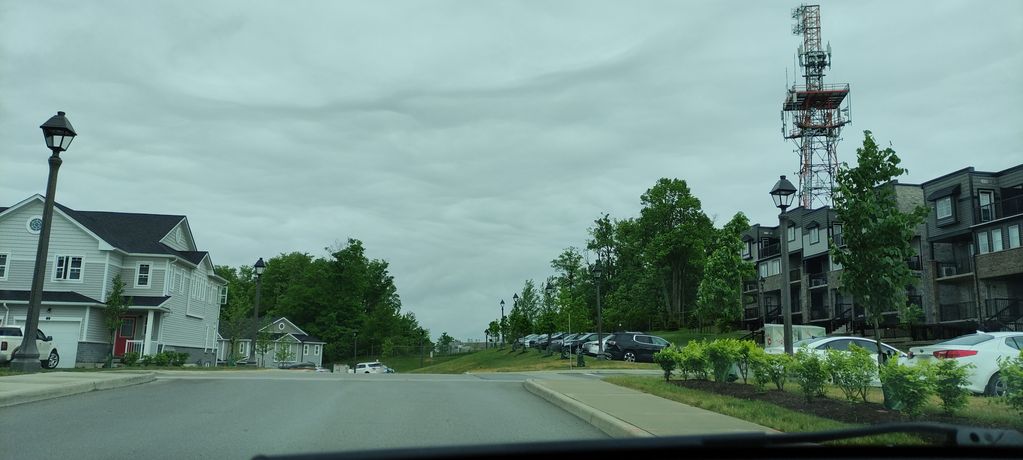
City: kitchener-waterloo